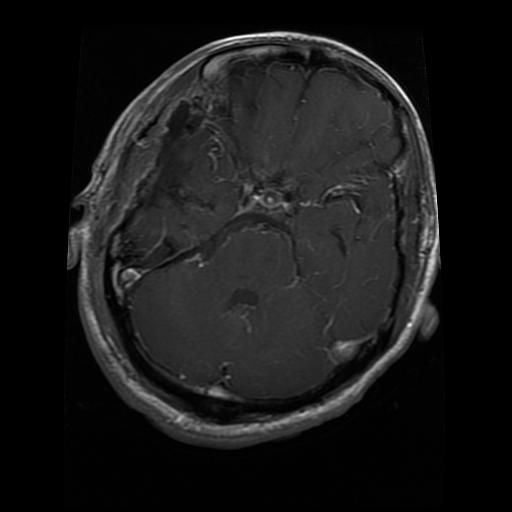
Label: glioma